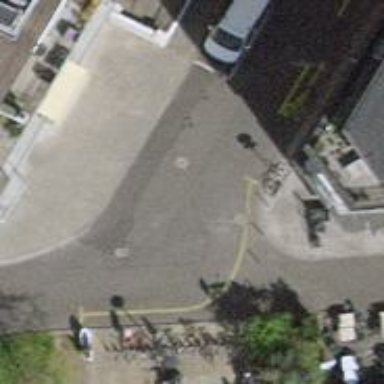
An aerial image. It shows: Asphalt road in residential area with opposite lane cycleway.